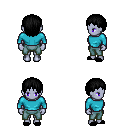
a pixel art fantasy rpg character, female body template, dark elf, purple skin, teal long-sleeve shirt, teal pants, black plain hairstyle, black slippers, four views (front, back, left, right), 2x2 character sprite sheet, small pixel art, hard edges, no anti-aliasing